Question: I need to build an interactive <URL> the right Google Map displays. I eventually opted to convert a vector based map of South African provinces I have to fonts/glyphs. This worked super well and you can view them here.
<URL>
<URL>
The map is one whole map of South Africa with its different provinces so what I did was take each province from within illustrator and copy them into a new document. I then clipped the white board to fit exactly around the edges ensuring that every SVG file I saved was exact.
I saved every file as an SVG and imported it to IcoMoon which then converted it to a font for me. So far so good.
I would assume that that when I import these fonts without a font size, they should all render in their original size so that I can piece together the different province maps into one whole South african map but this is not the case.
I thought that giving them an equal EM sizes will scale them proportionally so that each one is it's own correct size but this has not worked either.
Is there a way to match these maps up so that they all fit perfectly back to the country map again?
I hope this makes sense?
I've gone back to <URL> where I generated the glyphs and figured out that they are being created at 16px X 16px. However, even if I scale them by px according to the size I want them, they still do not slot into one another correctly.
In Firebug I am nulling all the font sizes and using the layout inspector. These are all the width sizes I managed to get; the heights are all 16px.
'''
North-West - 22px
Limpopo - 24
Mpumalanga - 15px
KwaZulu-Natal - 13px
Gauteng - 15px
Free-State - 19px
Eastern-Cape - 24px
Western-Cape - 20px
Northern-Cape - 15px
'''
The example below is my attempt at scaling the glyphs up manually but the smaller provinces can be seen in the top left.
These are the actual sizes they need to be in order for them to puzzle together nicely inside that white block:
'''
North-West - 75.684px
Limpopo - 73.217px
Mpumalanga - 50.286px
KwaZulu-Natal - 53.248px
Gauteng - 25.817px
Free-State - 72.984px
Eastern-Cape - 99.397px
Western-Cape - 84.725px
Northern-Cape - 120.514px
'''

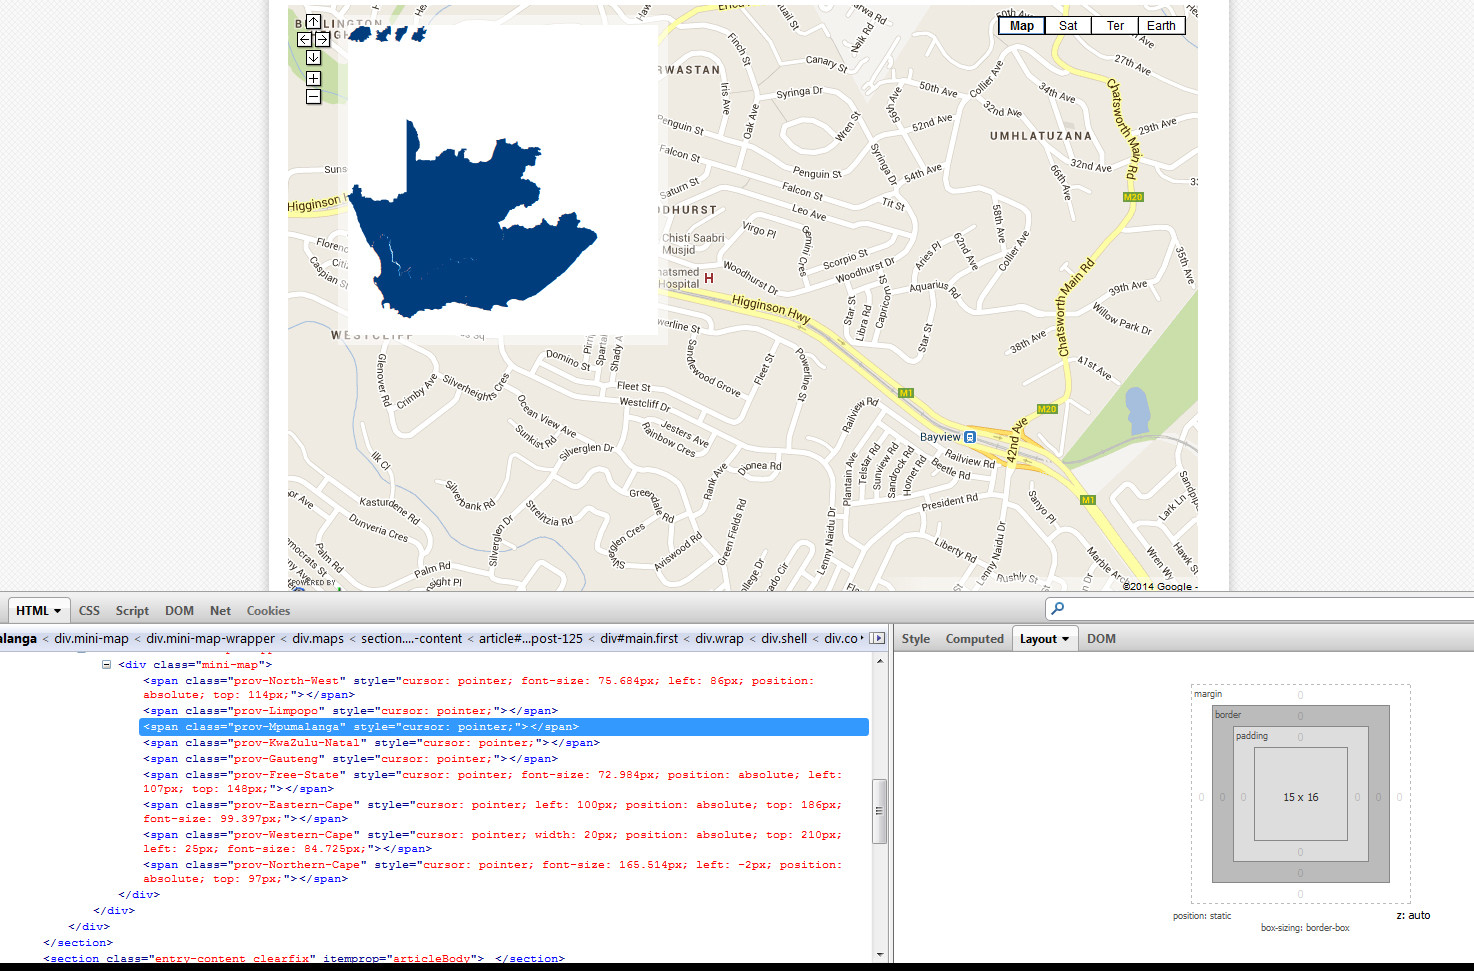
Answer: You clipped the art boards of each shape to match the shape itself. This means you lose all relative sizing between the shapes once you turn them into a font glyph. A tiny little province will be as tall as the largest one if you render your glyphs in the same 'font-size'.
The easiest solution is to not clip artboard the shapes. That way you preserve the scale of each glyph:

Smaller provinces will have a lot of empty space inside the glyph, but they'll all overlap nicely.